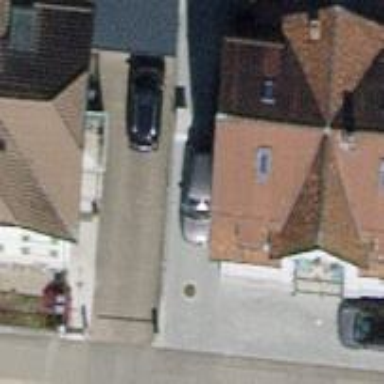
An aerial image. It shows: Apartments housed in building with gambrel roof.